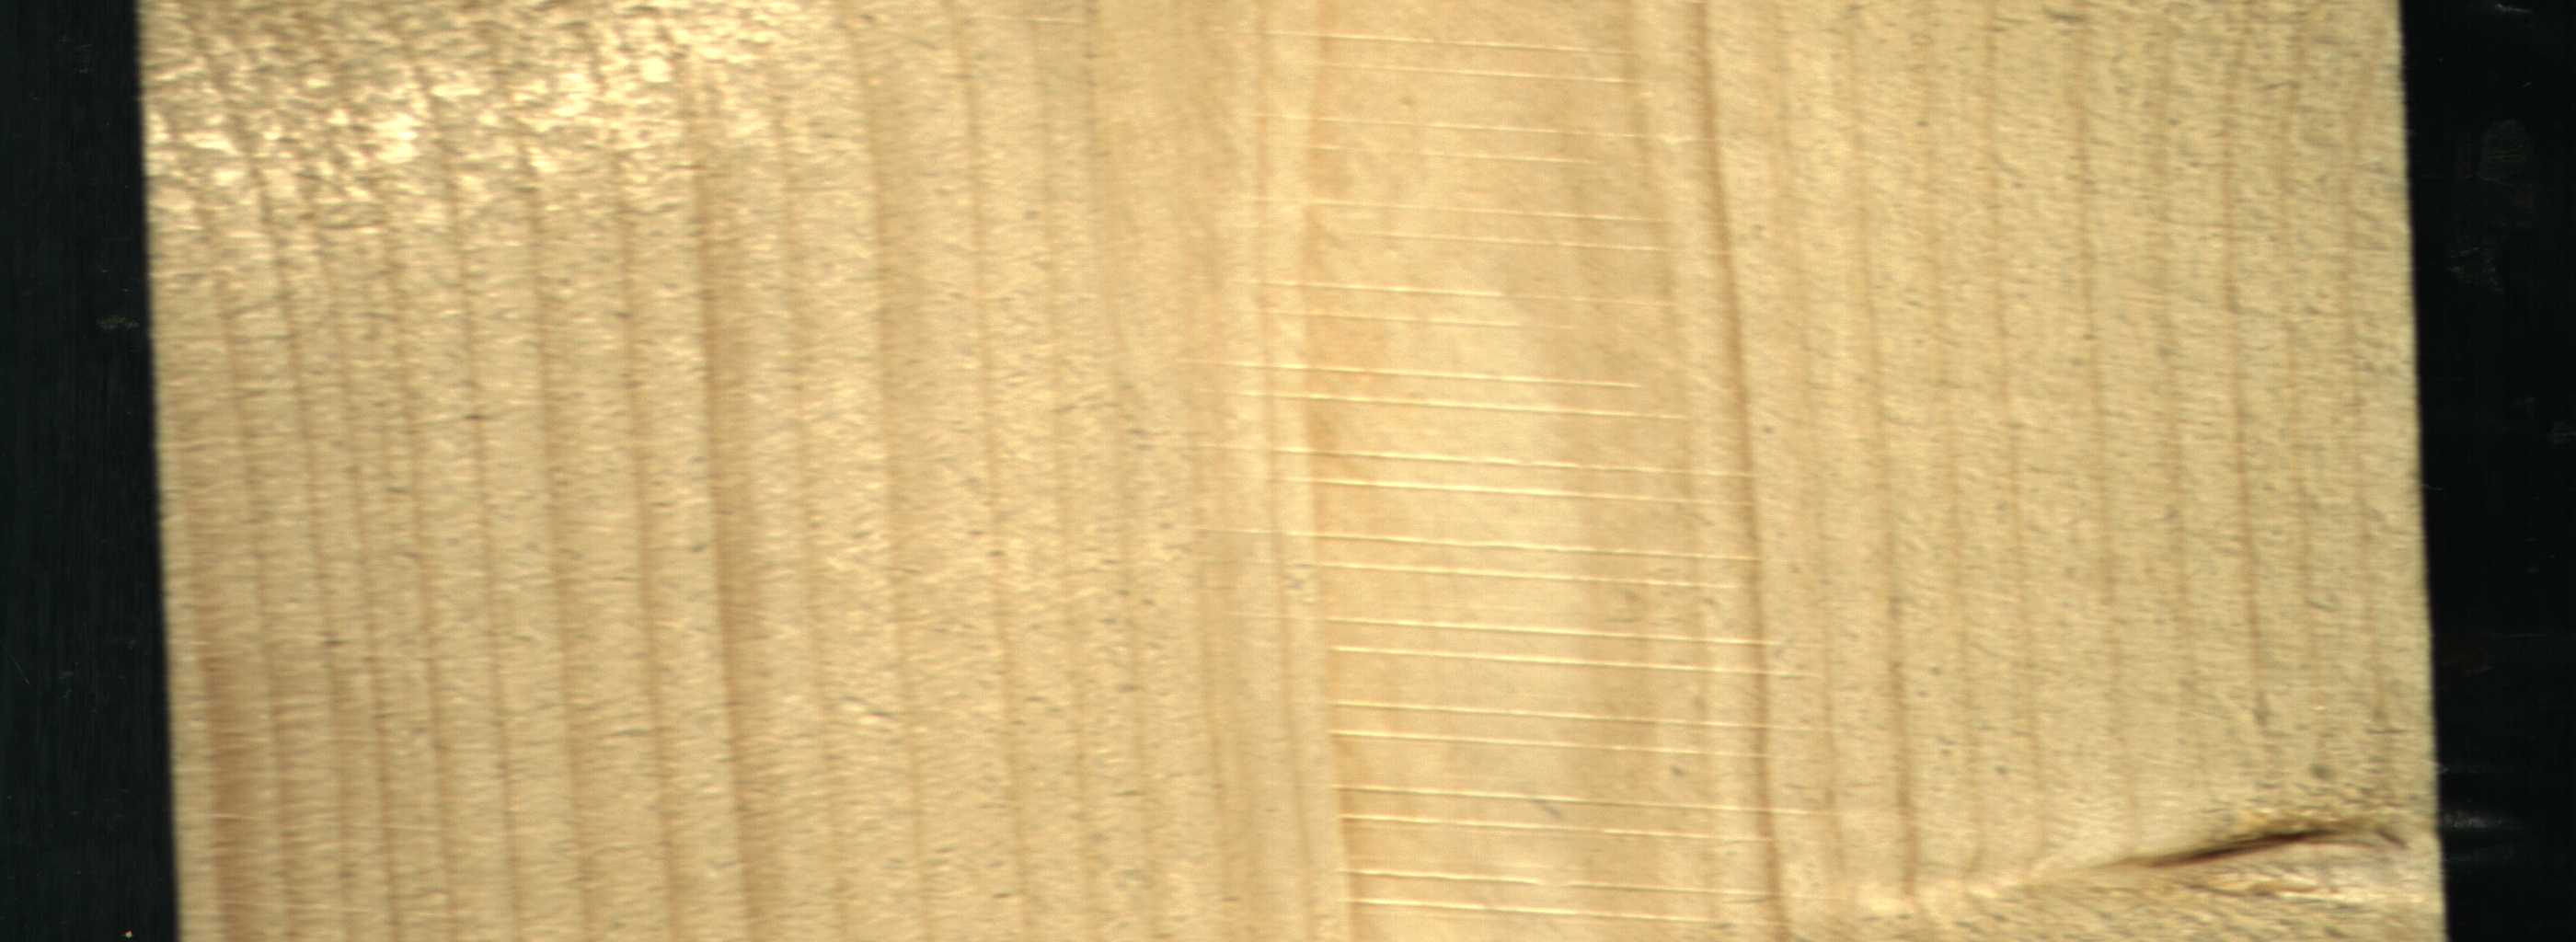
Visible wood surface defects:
Live_Knot